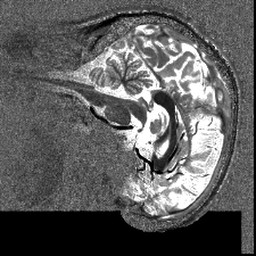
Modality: T1map
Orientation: sagittal
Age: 25
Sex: male